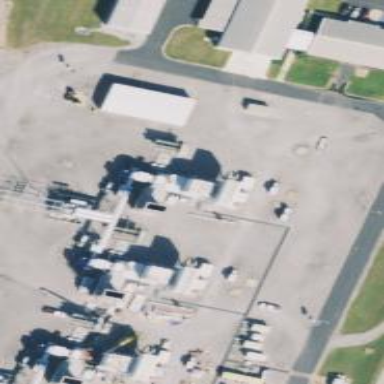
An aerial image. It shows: Gas turbine generator.